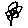
Label: flower